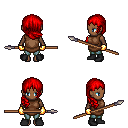
a pixel art fantasy rpg character, female body template, human, dark skin, brown tunic, teal pants, red right-swept hairstyle, gold gloves, black shoes, spear, four views (front, back, left, right), 2x2 character sprite sheet, small pixel art, hard edges, no anti-aliasing